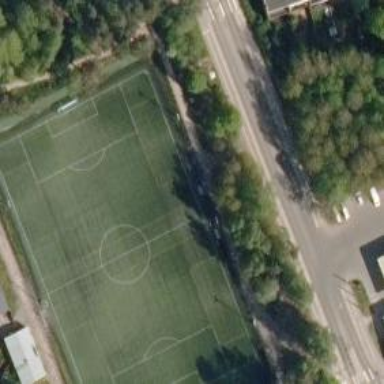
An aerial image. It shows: Artificial turf soccer pitch for leisure sports.